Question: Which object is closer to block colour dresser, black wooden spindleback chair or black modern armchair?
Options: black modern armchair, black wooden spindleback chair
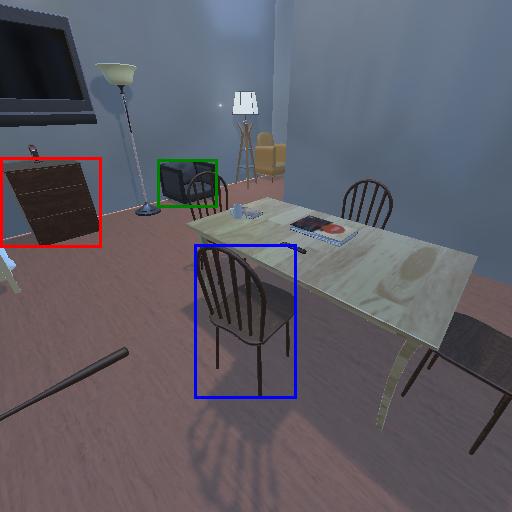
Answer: black modern armchair